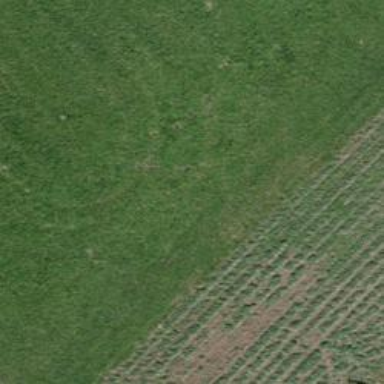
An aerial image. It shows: Track with grass surface categorized as grade4 tracktype.